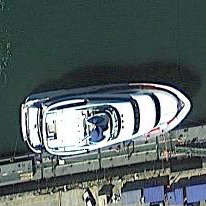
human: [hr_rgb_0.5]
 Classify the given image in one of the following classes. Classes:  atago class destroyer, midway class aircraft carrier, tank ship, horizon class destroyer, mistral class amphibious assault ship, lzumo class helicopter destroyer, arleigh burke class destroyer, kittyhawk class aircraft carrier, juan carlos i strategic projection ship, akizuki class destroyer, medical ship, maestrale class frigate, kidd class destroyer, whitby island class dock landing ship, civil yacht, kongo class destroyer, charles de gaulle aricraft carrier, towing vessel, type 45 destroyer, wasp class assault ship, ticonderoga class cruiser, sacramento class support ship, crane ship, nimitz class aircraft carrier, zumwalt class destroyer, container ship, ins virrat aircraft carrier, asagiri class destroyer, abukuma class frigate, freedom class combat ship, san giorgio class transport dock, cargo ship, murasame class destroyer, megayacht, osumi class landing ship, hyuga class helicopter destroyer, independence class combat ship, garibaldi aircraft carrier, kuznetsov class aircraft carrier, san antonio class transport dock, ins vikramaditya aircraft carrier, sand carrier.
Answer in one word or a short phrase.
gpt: Civil yacht